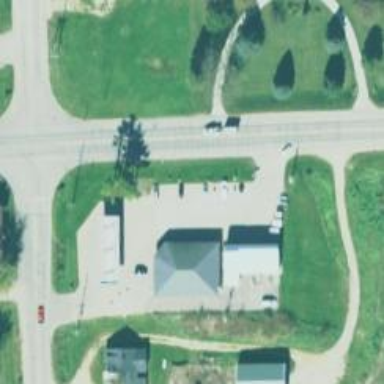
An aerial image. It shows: Convenience shop.